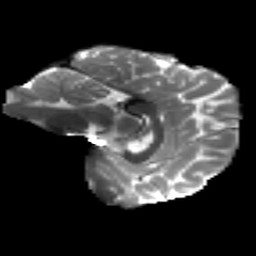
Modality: T2w
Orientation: sagittal
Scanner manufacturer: siemens
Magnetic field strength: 3 T
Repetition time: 4.16 s
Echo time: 0.0806 s